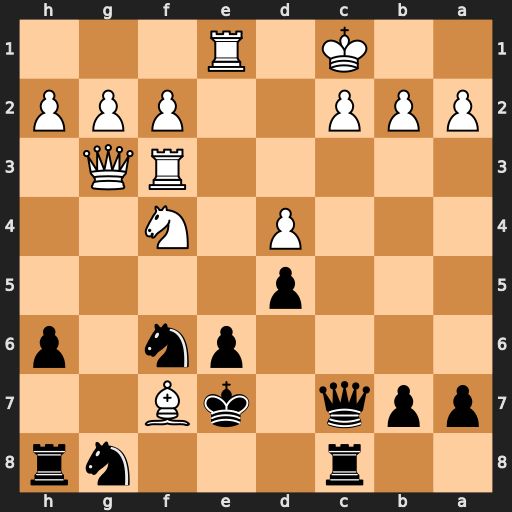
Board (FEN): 2r3nr/ppq1kB2/4pn1p/3p4/3P1N2/5RQ1/PPP2PPP/2K1R3
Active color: b
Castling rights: -
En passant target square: -
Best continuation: Qxc2#